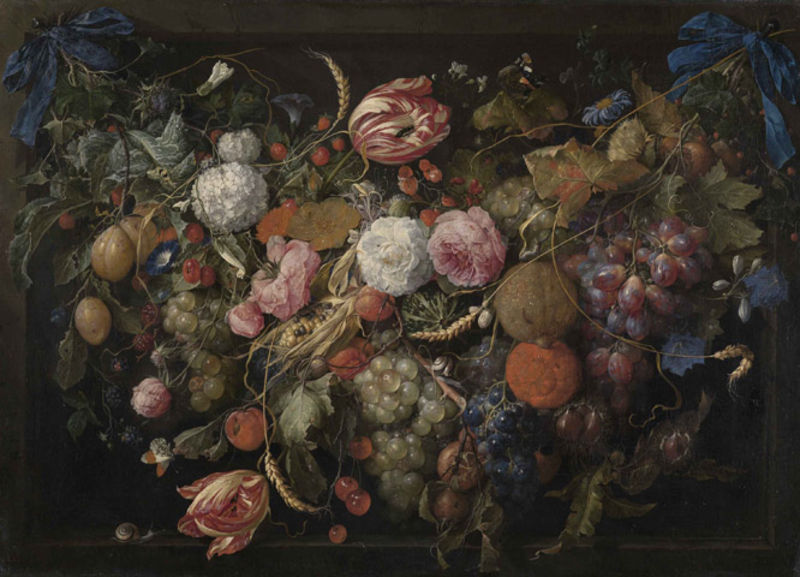
Titel: Girlande von Blumen und Früchten
Künstler: Jan Davidsz. de Heem
Standort: Karlsruhe
Institution: Staatliche Kunsthalle Karlsruhe
Schlagwörter: blau, blätter, dunkel, gemälde, schatten, weiß, gelb, grün, äste, blume, blumen, braun, bunt, hintergrund, licht, orange, schwarz, blüten, gras, obst, rose, rosen, rot, malerei, schleife, band, barock, rahmen, tod, tot, bild, hals, holland, niederlande, öl, gräser, natur, blatt, pflanze, pflanzen, schleifen, rosa, chaos, frucht, früchte, gemüse, kürbis, mais, maiskolben, ranken, stilleben, stillleben, trauben, apfel, farbig, orang, sommer, genremalerei, ernte, getreide, korn, weizen, ähre, farben, farbe, herbst, wild, tulpen, wein, realistisch, korb, langweilig, ölfarbe, feinmalerei, pfingstrose, gesteck, frühling, blumenstrauss, strauß, blütenblätter, pink, tulpe, nature morte, kirschen, melone, vanitas, wei, memento mori, vergänglichkeit, beeren, mohn, stengel, durcheinander, leinwand, kiste, niederländisch, kunst, pracht, distel, flora, insekten, kornblumen, nelke, schmetterling, welk, weintrauben, verwelkt, knospe, pfingstrosen, üppig, profan, vergänglich, verwelken, gerste, reif, verdorrt, ehre, reichtum, veilchen, ahorn, herz, weinlaub, flämisch, naturalistisch, holländisch, aprikose, aprikosen, holand, pflaume, schnecke, traube, weintraube, zitrone, ähren, blumenstilleben, nelken, schnekce, kitsch, reben, bänder, brombeeren, maria, zitronen, schneckenhaus, kirsche, verfault, blumenstück, pflaumen, zwetschgen, strass, erntedank, morte, voll, organge, anemonen, körner, blumig, fülle, erdbeere, himbeeren, hagebutten, magnolie, nach, ere, altmodisch, verwlkt, ehren, archimboldo, ären, kürbiss, schliefen, kisch, 17. jahrhundert, bliumen, weiß#, äre, floristik, erre, bükett, trom l'œul, bujt, stillleben rosen früchte niederländische malerei, vanitass, traub, blumenstrus, bucket, blaubeeren, trauben#, erdebeeren, blütenelke, tukpe, tnlume, tableaut, stillebeen